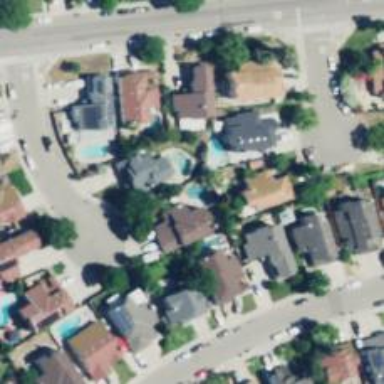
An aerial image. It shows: Outdoor inground swimming pool in leisure land.